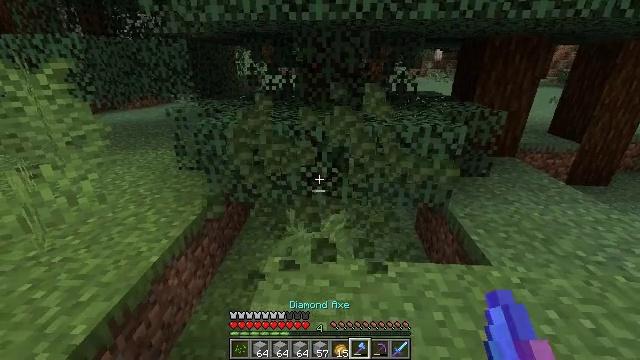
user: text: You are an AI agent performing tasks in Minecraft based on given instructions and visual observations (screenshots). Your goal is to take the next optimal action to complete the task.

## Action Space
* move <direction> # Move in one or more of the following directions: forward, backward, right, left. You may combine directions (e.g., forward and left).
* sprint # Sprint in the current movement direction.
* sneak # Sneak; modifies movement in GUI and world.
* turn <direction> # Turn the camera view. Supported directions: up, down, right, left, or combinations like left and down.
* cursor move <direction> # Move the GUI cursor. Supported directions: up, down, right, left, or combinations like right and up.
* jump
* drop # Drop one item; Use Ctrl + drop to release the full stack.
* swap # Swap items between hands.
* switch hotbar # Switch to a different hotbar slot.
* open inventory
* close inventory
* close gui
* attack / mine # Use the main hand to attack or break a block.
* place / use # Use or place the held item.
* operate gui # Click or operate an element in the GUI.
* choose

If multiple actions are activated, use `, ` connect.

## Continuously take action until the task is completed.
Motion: motion action
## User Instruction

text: Remove the large fern from the terrain.
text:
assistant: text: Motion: attack / mine